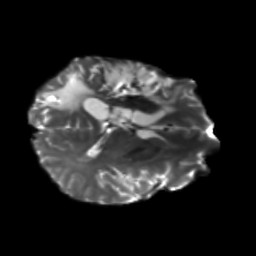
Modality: T2w
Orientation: axial
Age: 46
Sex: male
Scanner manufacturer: siemens
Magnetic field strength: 3 T
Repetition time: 5.47 s
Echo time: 0.0854 s